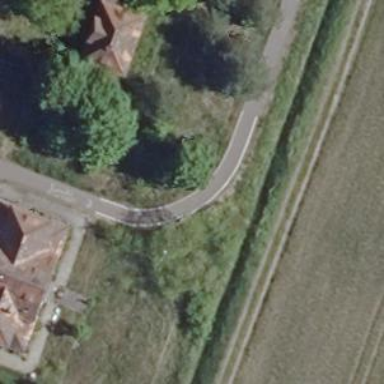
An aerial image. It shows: Asphalt cycleway.